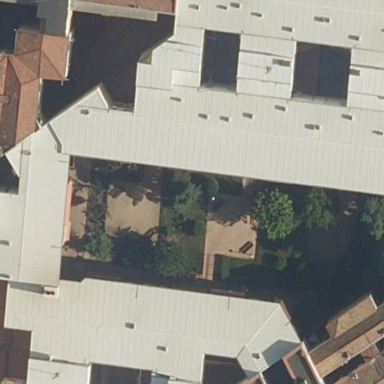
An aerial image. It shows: Residential building.